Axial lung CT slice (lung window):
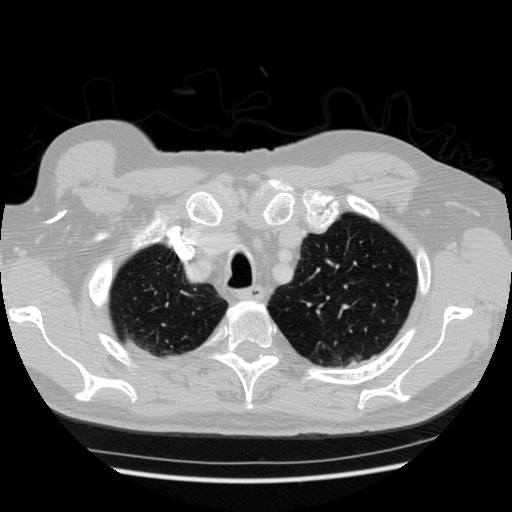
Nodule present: no